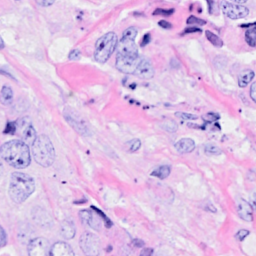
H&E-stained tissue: Breast